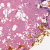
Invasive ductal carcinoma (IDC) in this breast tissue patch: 0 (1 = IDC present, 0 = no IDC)